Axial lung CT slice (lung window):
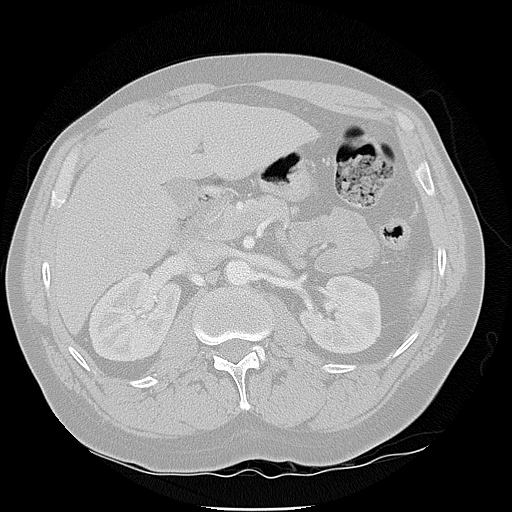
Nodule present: no